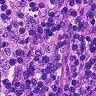
Metastatic tissue present: no